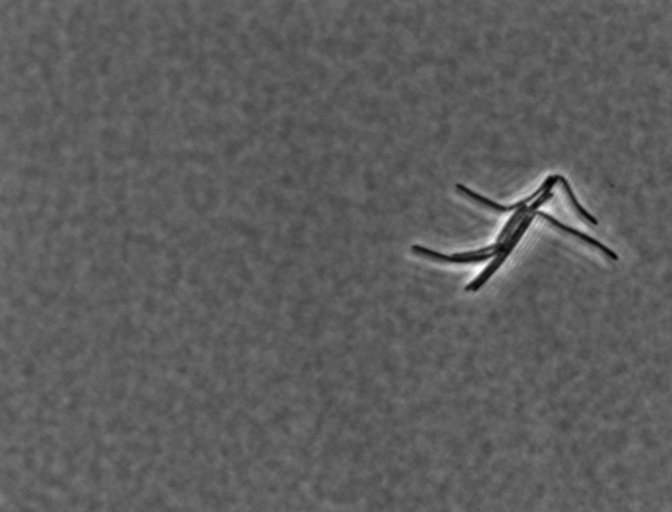
Bacillus subtilis